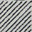
Piece: xx